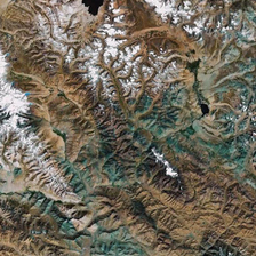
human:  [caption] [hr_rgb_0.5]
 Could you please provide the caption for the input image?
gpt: Three lakes lie among the mountains, with white and green peaks.

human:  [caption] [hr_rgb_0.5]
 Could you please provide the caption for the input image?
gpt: This bald mountains are partly covered with snow and green trees.

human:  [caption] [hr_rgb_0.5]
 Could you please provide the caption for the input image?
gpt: three lakes are located between the mountains with white and green peaks.

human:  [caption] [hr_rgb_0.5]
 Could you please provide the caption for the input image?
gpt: The two lakes lie between the mountains of white and green peaks.

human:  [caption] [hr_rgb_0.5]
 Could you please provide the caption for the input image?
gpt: The bald mountain range is partly covered with snow and green trees.